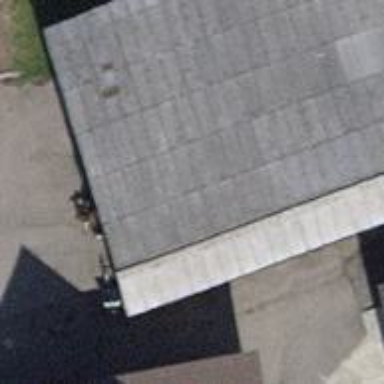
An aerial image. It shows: Small solar photovoltaic panel generator on the roof of building.